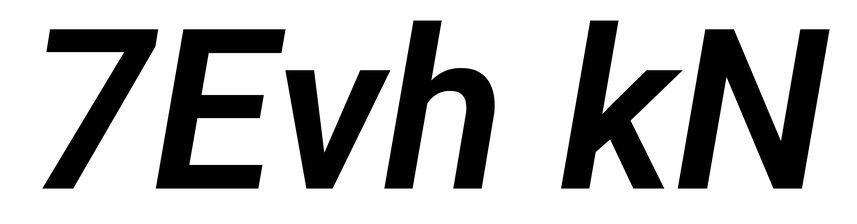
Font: Roboto-Italic_SemiBold_Italic